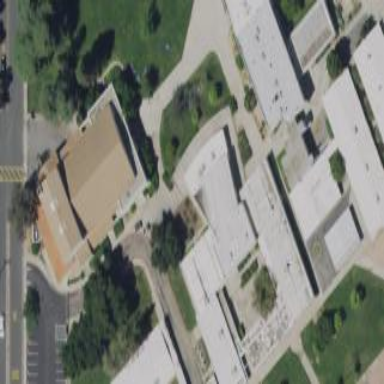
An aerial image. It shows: School building.